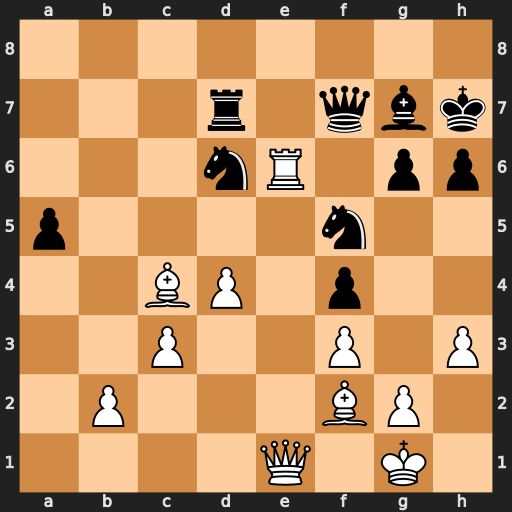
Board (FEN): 8/3r1qbk/3nR1pp/p4n2/2BP1p2/2P2P1P/1P3BP1/4Q1K1
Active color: w
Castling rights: -
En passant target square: -
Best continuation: Rxd6 Nxd6 Bxf7